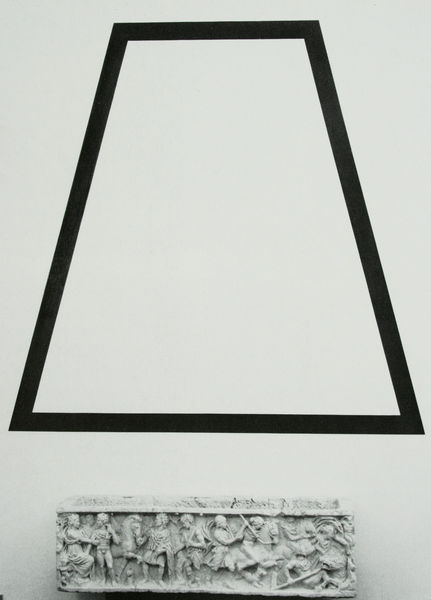
Titel: Installation Casagrande Residence, Rom -Three-inch (7.5 cm) wide outlines of a geometric figure, drawn with India ink
Künstler: Sol Lewitt
Standort: Rom
Institution: Privatsammlung
Schlagwörter: kampf, nackt, weiß, menschen, grau, marmor, schwarz, ornament, architektur, stein, renaissance, pferd, pferde, reiter, skulptur, relief, modern, figuren, krieg, foto, fotografie, antike, linie, form, schwerter, waffen, photo, fries, helme, skulpturen, krieger, lanzen, speer, speere, geometrie, viereck, bau, installation, kassette, trapez, kunstwerk, archaisch, flachrelief, frasur